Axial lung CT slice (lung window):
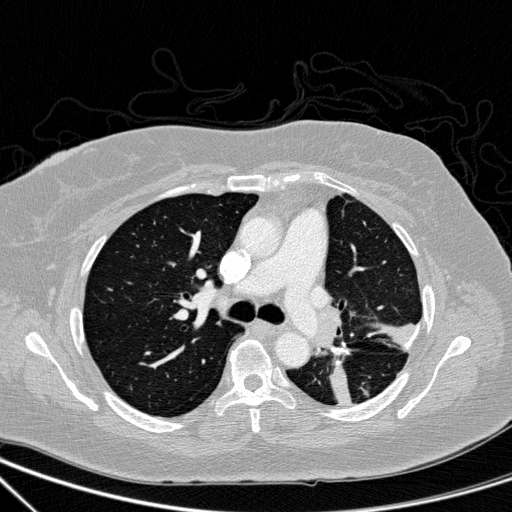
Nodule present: no